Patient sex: M
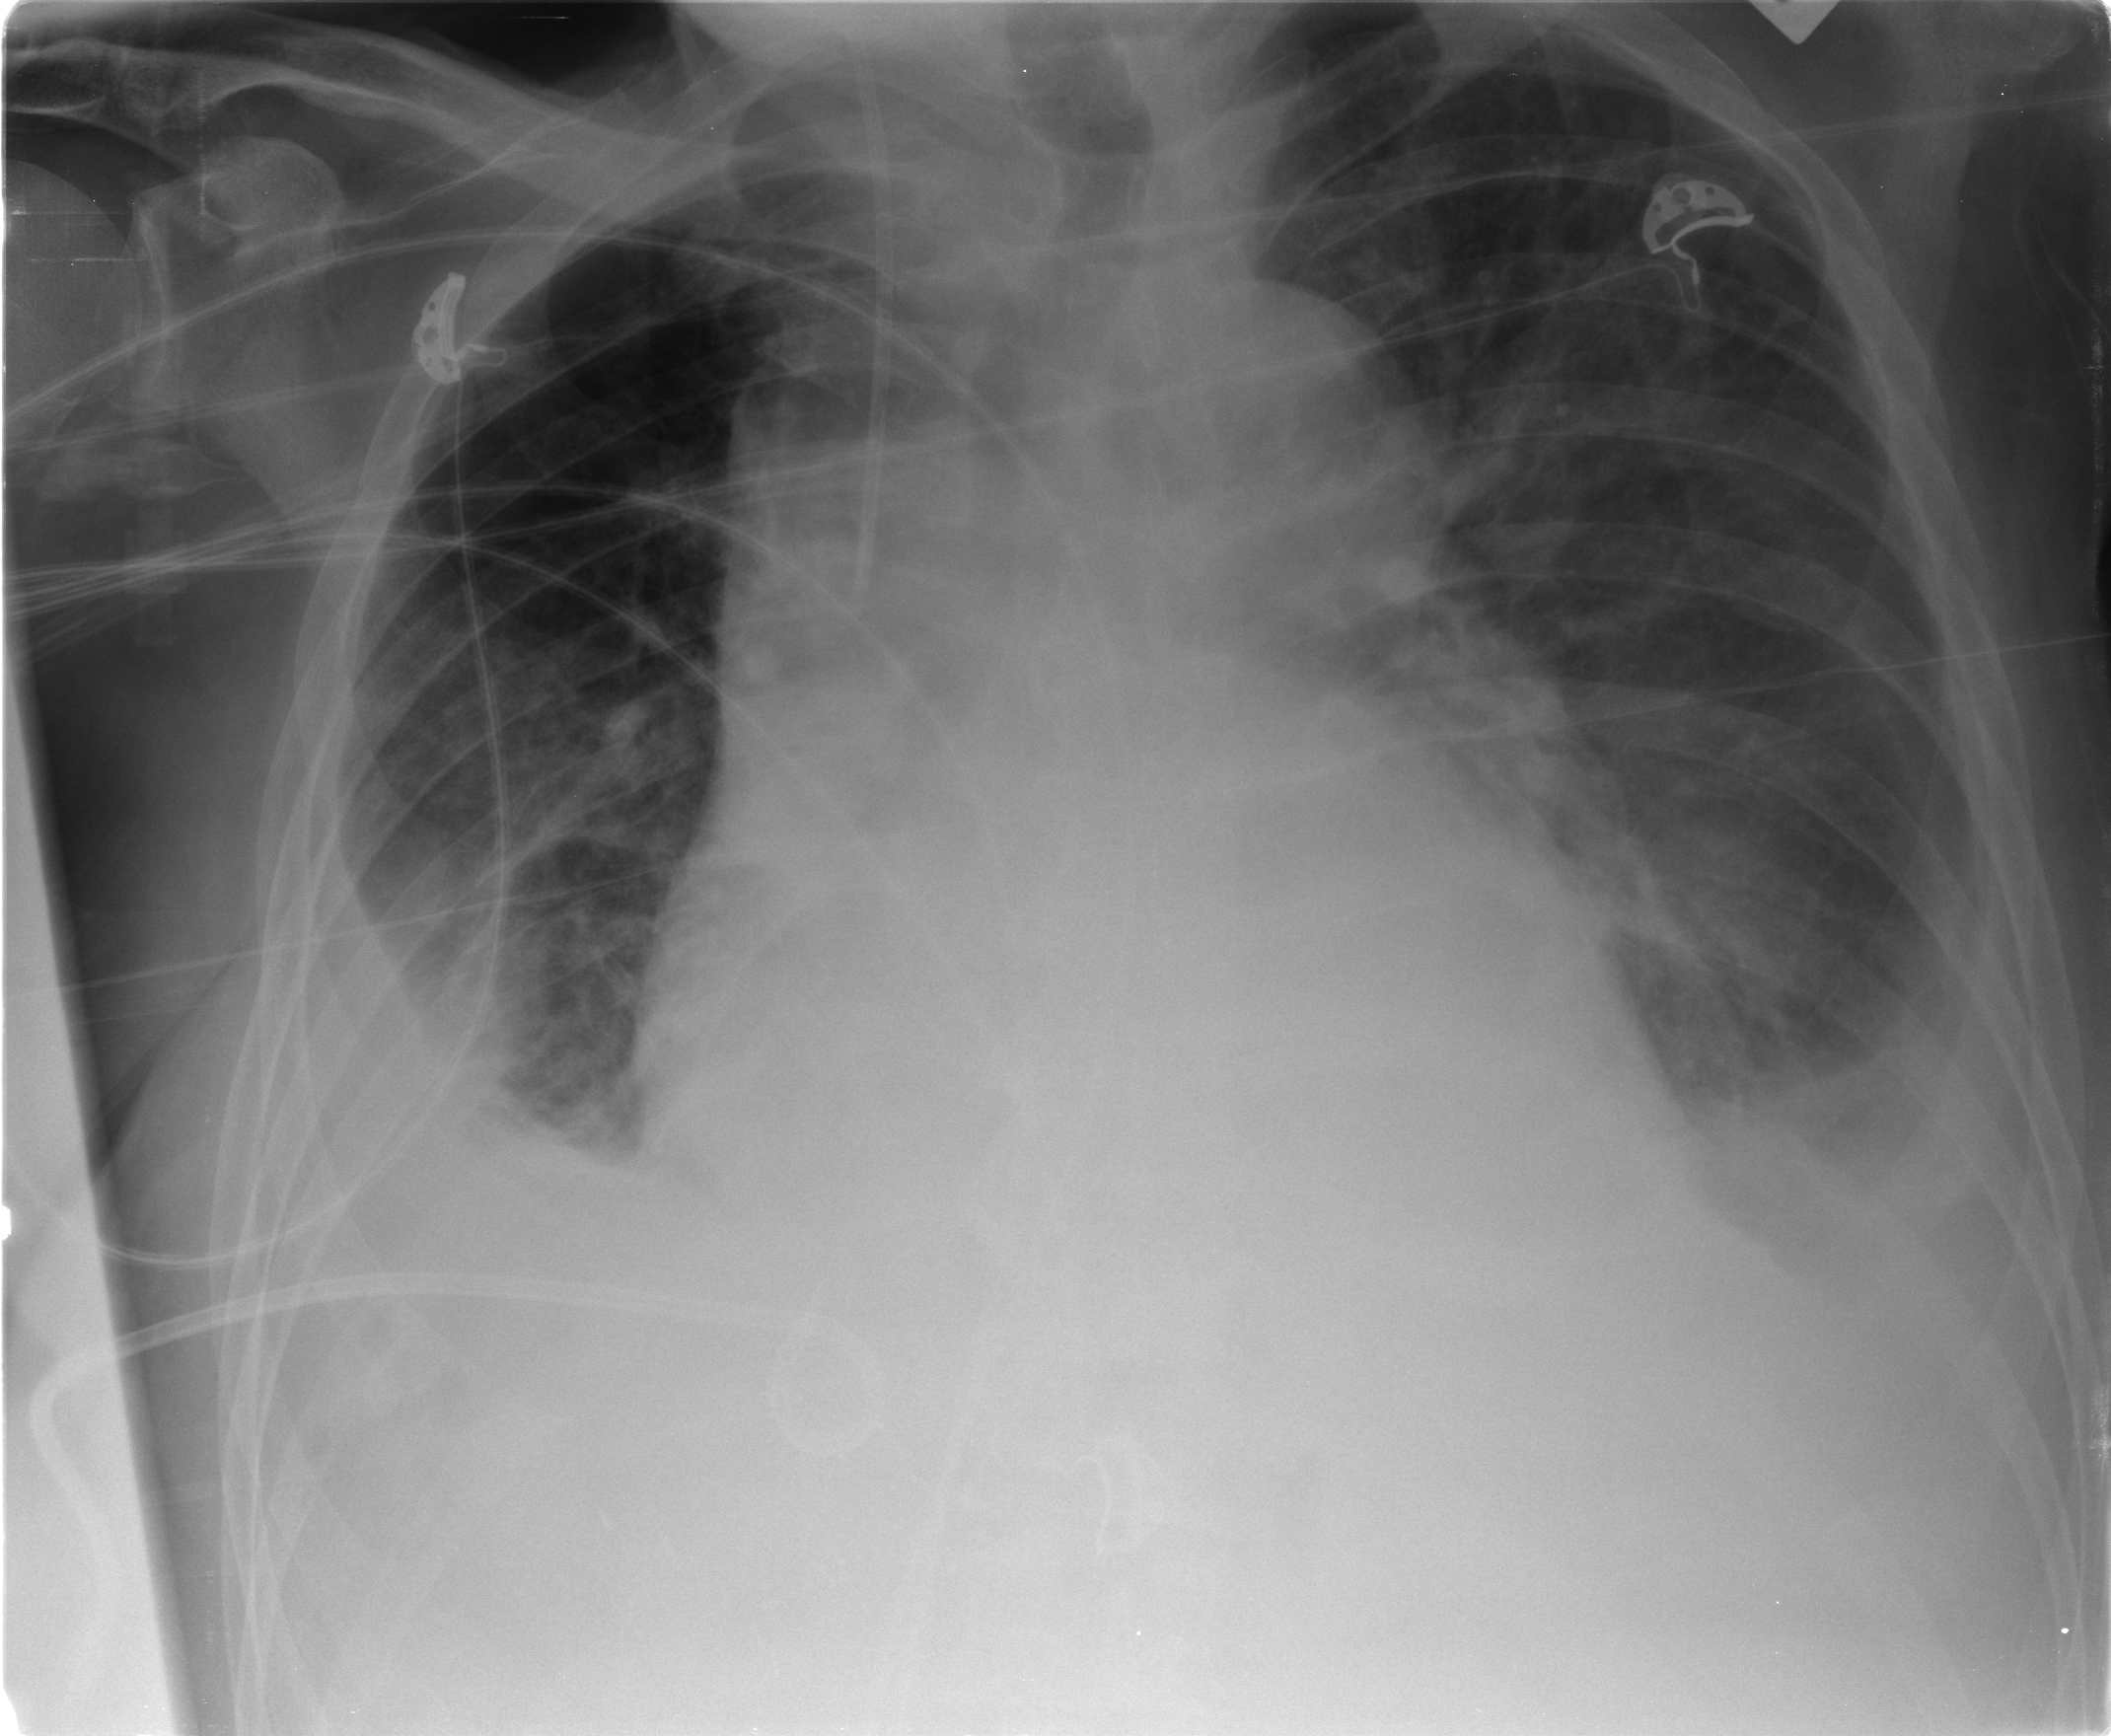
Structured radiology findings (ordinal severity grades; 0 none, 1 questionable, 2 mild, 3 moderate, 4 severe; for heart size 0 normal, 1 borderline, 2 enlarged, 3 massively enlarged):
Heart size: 2
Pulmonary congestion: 2
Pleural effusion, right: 3
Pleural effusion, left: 3
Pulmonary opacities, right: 1
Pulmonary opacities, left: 1
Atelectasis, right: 2
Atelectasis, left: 2